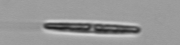
Label: pennate